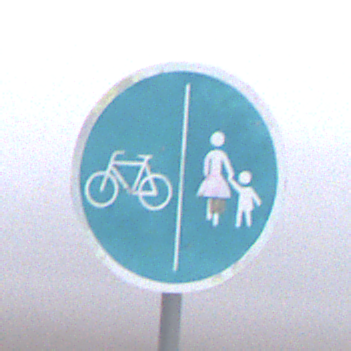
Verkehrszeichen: GetrennterRadUndGehwegRadwegLinks
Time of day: MorningAfternoon
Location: Outdoor (RoadRail)
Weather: Overcast
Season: NotSpecified
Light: Natural